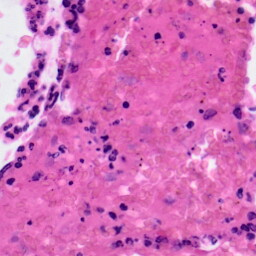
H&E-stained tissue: Colon